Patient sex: M
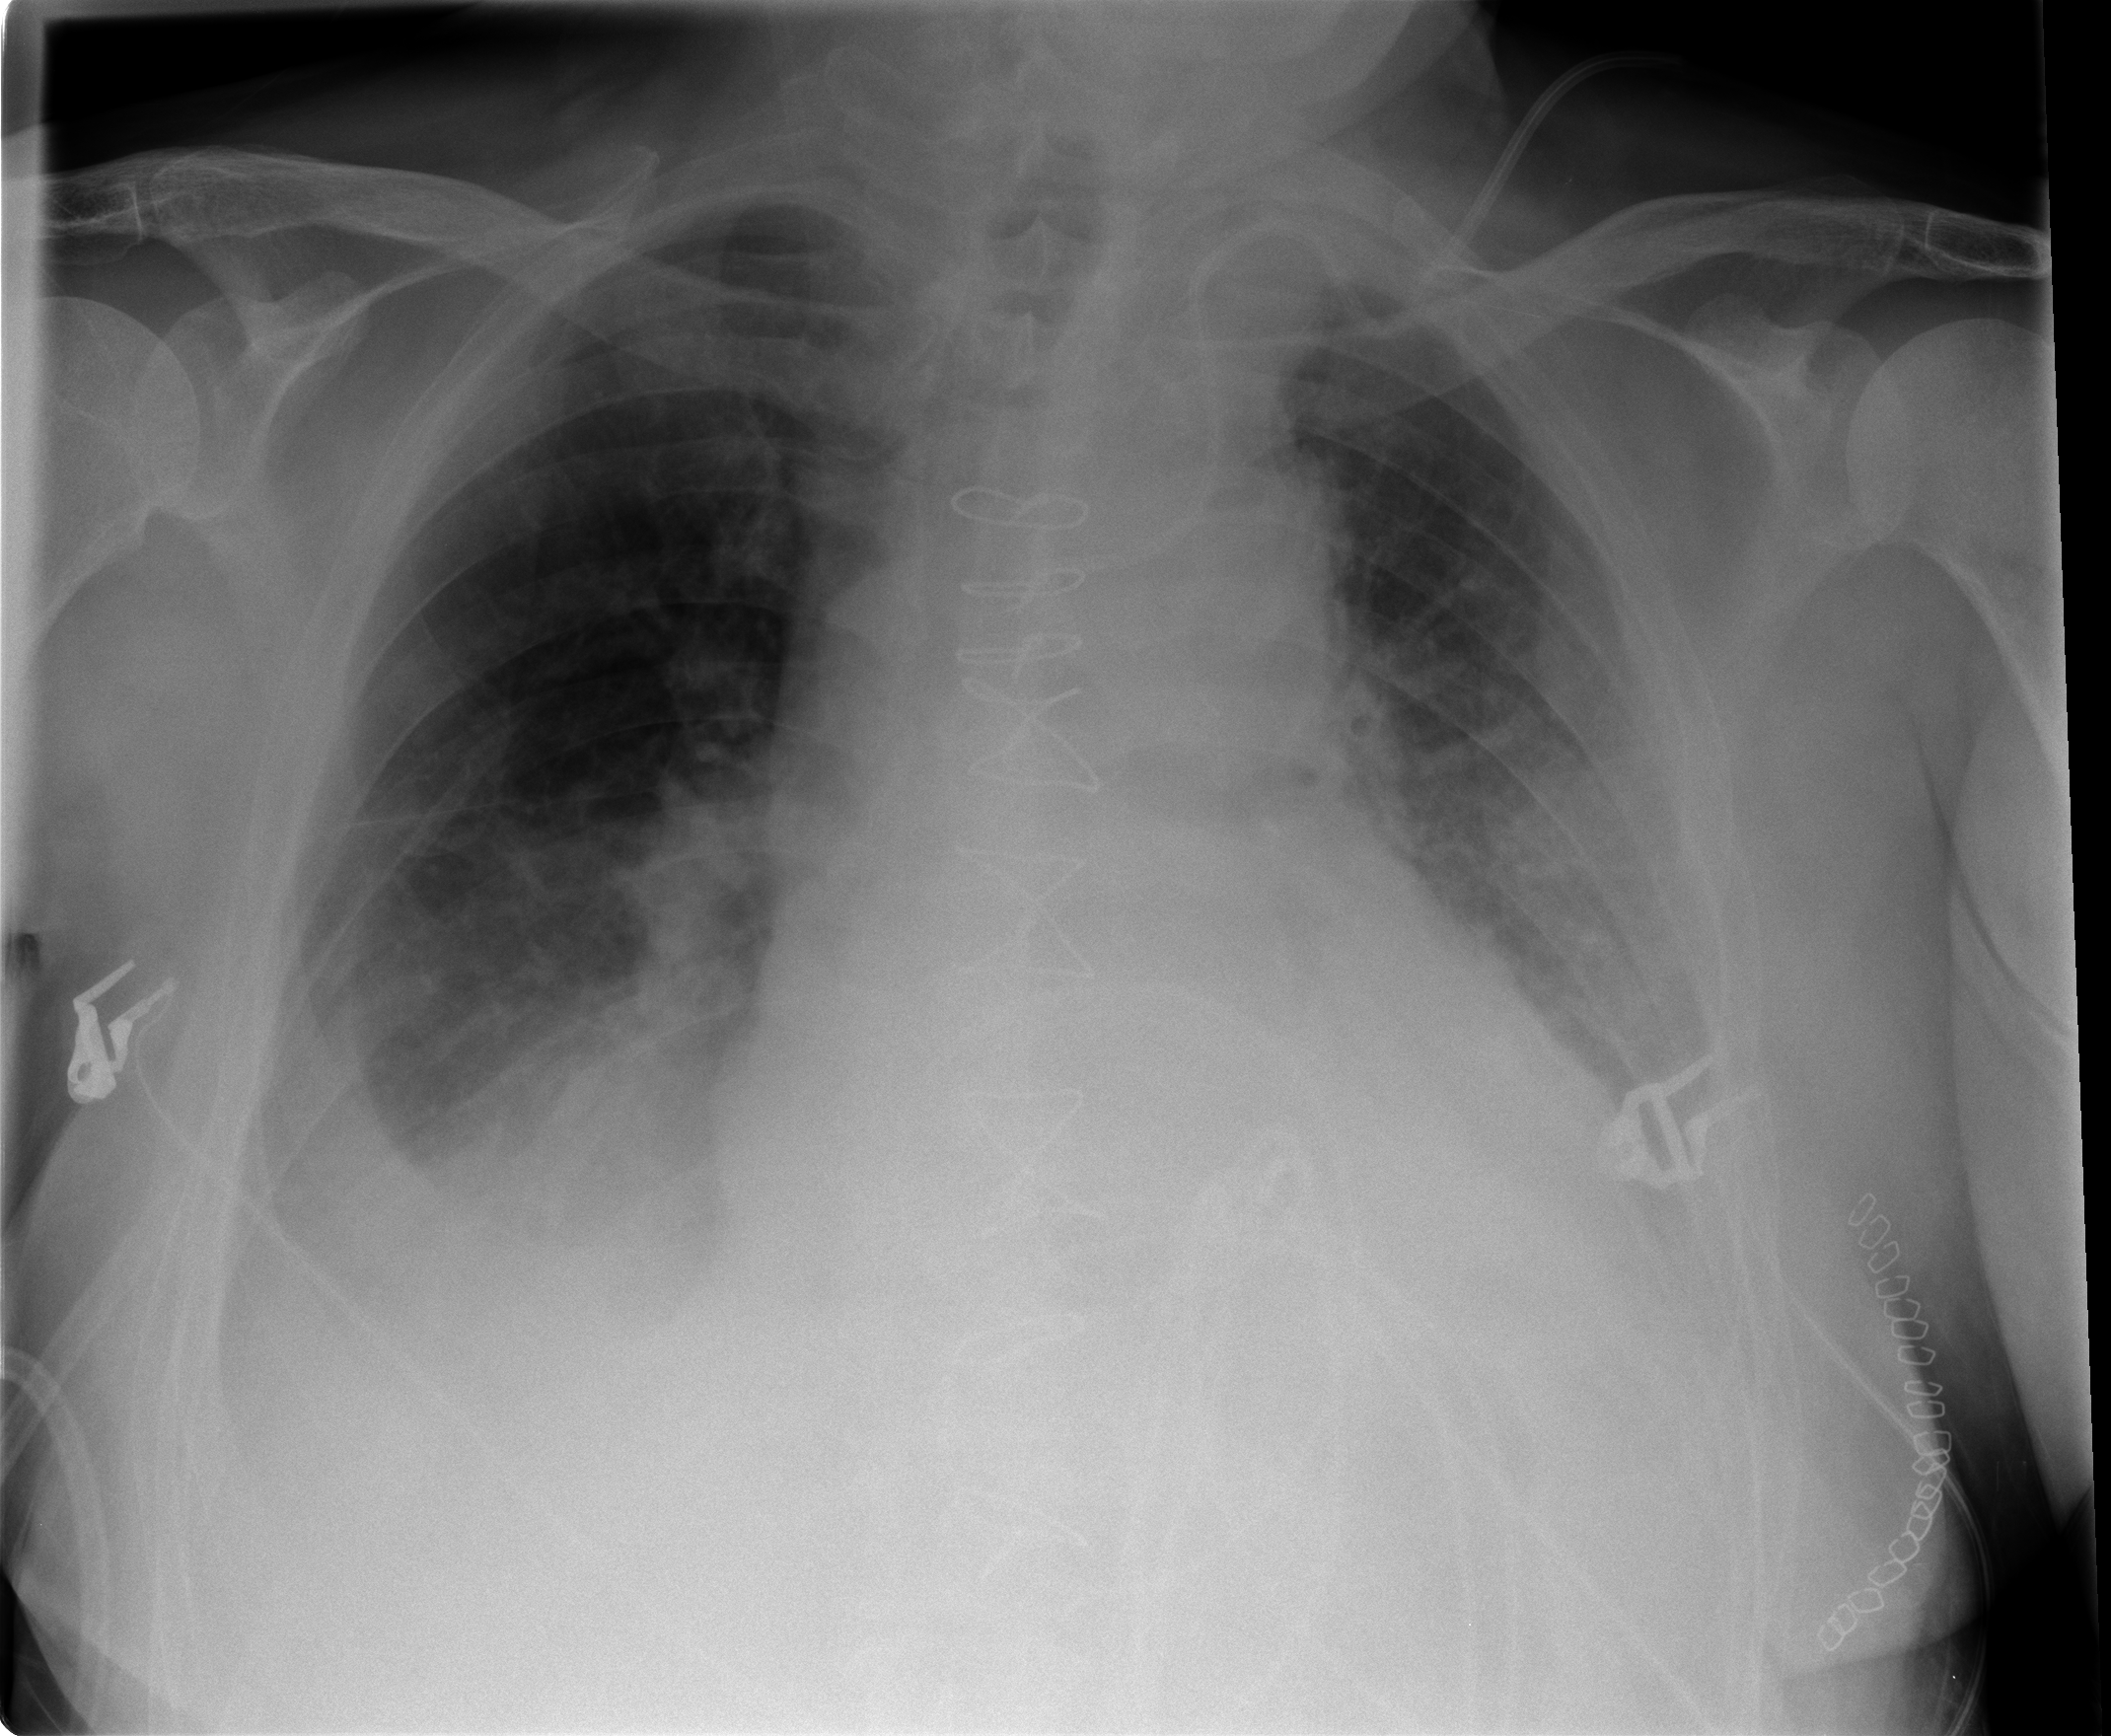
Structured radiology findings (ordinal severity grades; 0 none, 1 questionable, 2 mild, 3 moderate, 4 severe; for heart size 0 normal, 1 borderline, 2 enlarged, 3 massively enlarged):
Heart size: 2
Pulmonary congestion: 2
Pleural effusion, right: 2
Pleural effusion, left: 1
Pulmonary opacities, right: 0
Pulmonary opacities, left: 0
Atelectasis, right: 2
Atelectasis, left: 2